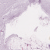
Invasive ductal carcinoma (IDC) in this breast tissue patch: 0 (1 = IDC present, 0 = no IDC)